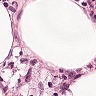
Metastatic tissue present: no